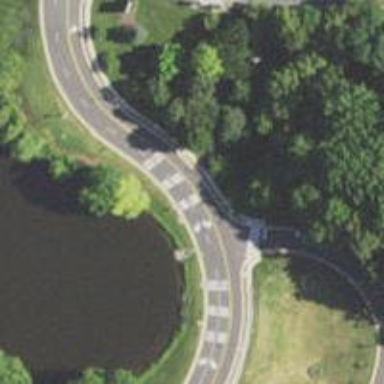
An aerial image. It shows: Zebra crossing on the road.